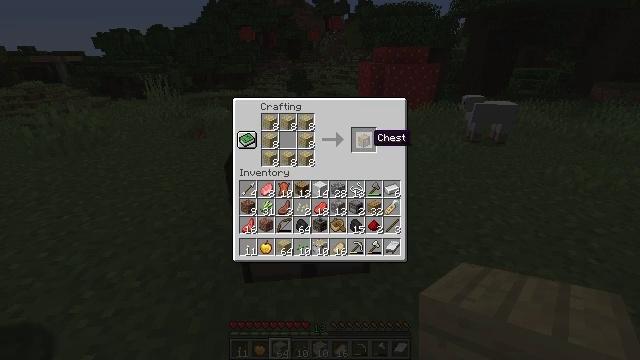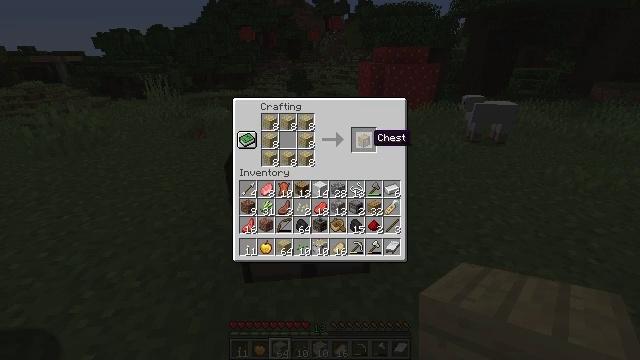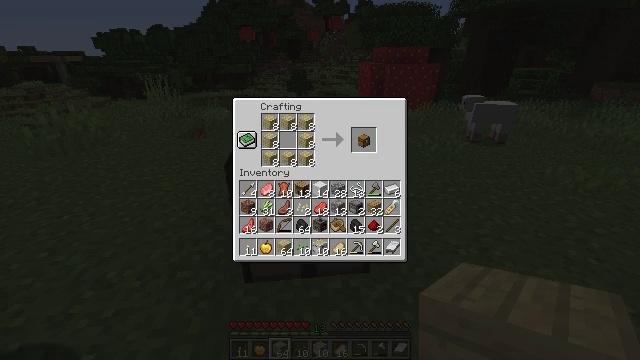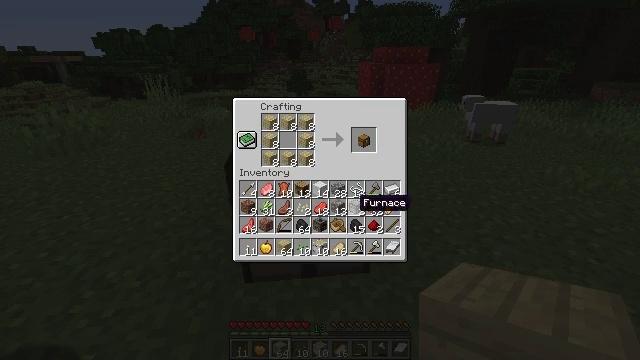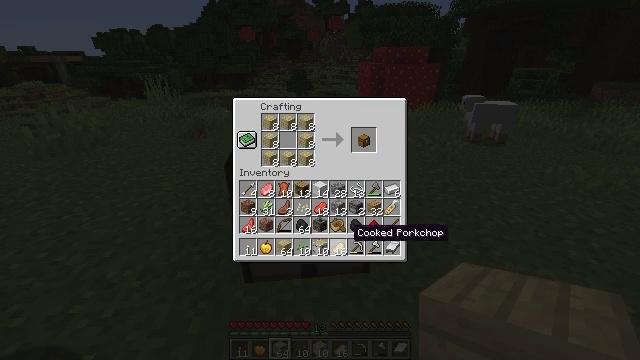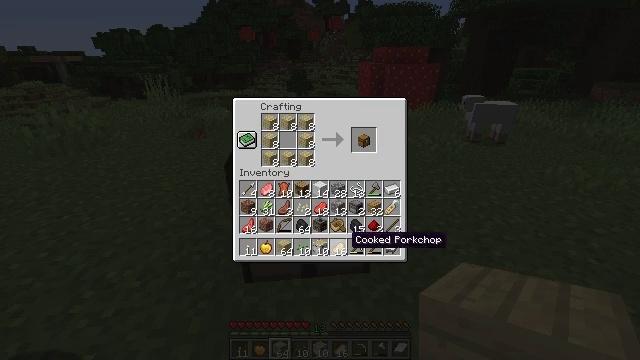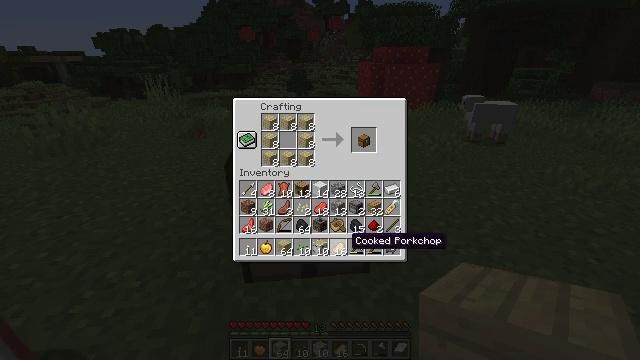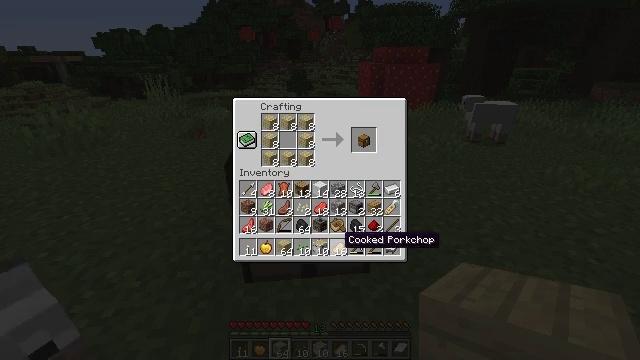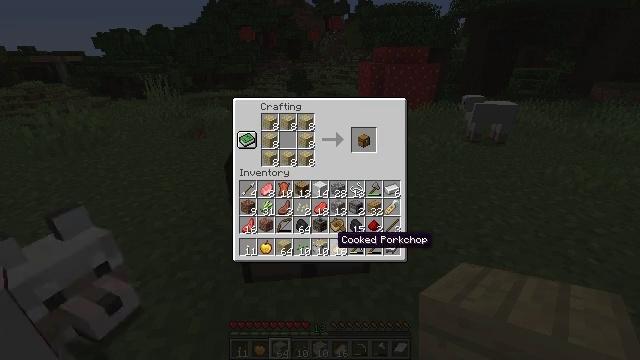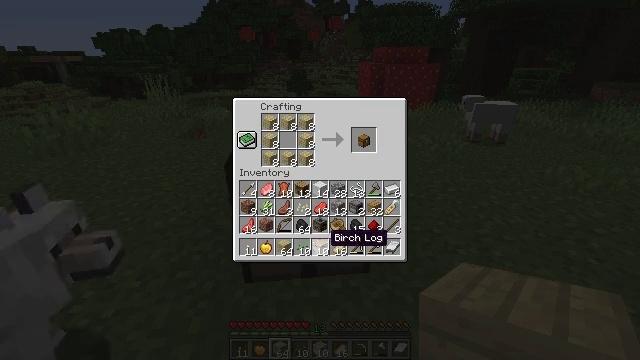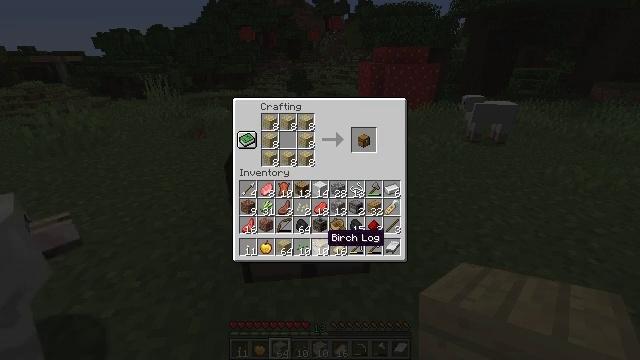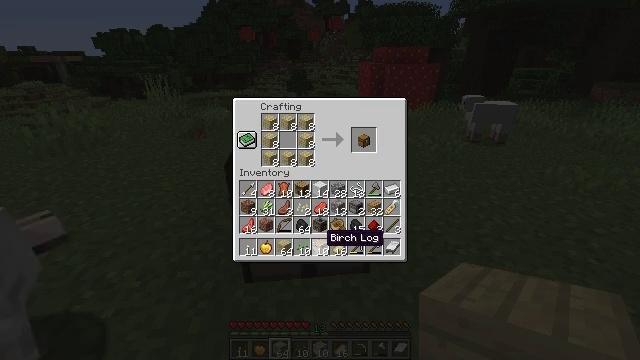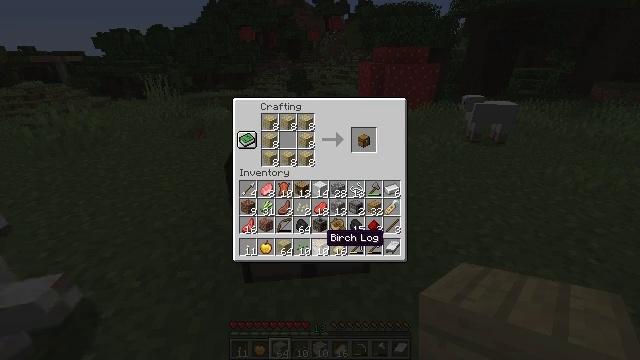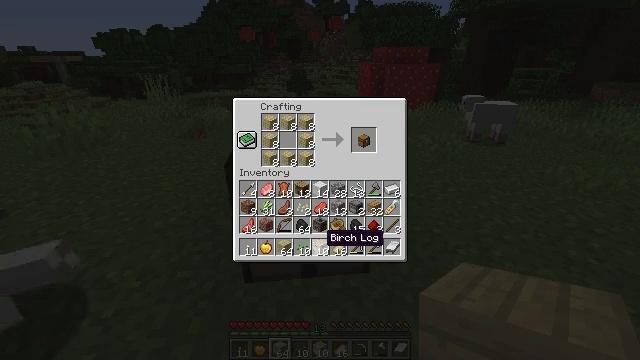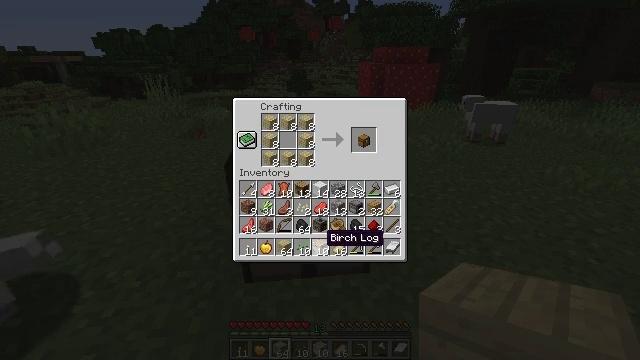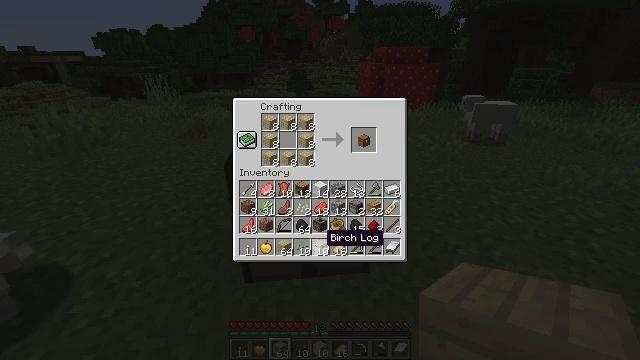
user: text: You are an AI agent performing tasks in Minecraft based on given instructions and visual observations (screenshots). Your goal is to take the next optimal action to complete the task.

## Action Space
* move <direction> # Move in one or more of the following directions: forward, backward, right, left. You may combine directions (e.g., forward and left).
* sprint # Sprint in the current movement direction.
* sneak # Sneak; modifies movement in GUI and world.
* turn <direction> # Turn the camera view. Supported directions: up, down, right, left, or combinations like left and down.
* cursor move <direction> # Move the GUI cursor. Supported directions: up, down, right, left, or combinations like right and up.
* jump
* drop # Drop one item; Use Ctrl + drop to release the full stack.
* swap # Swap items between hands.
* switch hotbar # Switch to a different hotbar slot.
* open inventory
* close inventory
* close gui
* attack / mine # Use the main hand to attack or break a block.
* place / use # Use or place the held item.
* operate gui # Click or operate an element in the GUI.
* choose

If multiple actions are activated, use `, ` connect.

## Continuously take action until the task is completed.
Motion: motion action
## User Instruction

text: Remove a birch log from the inventory.
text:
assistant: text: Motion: no_op
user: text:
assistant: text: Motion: cursor move left and down
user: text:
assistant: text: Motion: cursor move down
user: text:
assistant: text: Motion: cursor move down
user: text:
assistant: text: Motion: cursor move down
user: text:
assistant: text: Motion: no_op
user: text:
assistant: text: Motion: cursor move left
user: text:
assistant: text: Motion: cursor move left
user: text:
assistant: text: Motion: cursor move left
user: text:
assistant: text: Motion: sneak
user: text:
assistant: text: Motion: sneak
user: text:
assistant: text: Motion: sneak
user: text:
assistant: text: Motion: sneak
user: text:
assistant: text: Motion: sneak
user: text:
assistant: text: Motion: sneak
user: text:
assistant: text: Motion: sneak
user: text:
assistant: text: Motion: sneak
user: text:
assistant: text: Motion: sneak
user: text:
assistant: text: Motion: sneak
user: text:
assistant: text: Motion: sneak
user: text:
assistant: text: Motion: sneak
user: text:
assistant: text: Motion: no_op
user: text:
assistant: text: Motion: no_op
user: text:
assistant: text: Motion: no_op
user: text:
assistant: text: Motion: no_op
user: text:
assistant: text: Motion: no_op
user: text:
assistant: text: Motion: sprint
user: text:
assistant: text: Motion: sprint
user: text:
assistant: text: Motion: sprint
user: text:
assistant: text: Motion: sprint